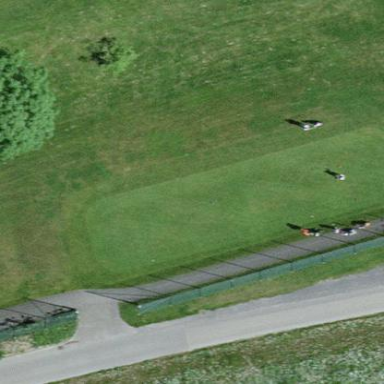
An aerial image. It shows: Grass area designated as golf tee.